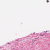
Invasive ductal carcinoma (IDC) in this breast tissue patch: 0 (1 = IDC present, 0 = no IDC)